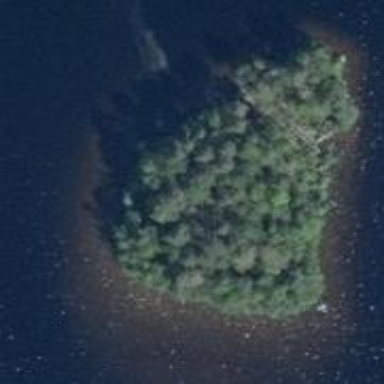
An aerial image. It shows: Islet.